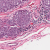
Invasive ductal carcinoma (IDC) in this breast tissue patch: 0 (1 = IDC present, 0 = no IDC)